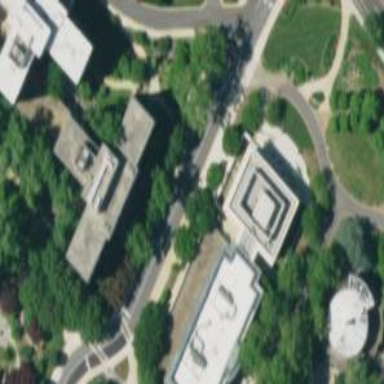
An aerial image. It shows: View of university building.